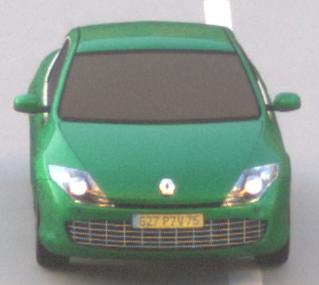
Make: Renault
Model: Laguna Coupé TCe 170
Detailed model: Laguna (III) Coupé
Model produced from: 2010/11
Model produced until: 2011/05
Doors: 2
Color: green
Road condition: dry road
Daytime: sunrise or sunset
Contrast: medium contrast